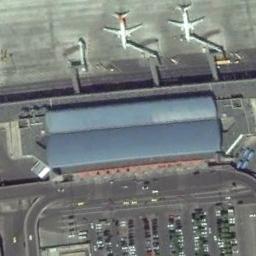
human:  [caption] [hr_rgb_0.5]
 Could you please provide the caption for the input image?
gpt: Two white planes are parked on the side of a blue-roofed building .

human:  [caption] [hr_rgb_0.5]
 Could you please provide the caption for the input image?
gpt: Many cars and two planes are parked on both sides of the airport .

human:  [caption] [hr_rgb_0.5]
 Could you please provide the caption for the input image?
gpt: Two adjacent planes parked next to boarding bridges of the blue terminal and a parking lot on the other side of the blue terminal .

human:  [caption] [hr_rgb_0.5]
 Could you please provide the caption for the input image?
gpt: Two planes of different sizes are neatly parked next to the buildings in the airport  Many cars are parked next to the buildings .

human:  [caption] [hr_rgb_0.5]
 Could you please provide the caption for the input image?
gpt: Two planes are in the parking lot next to the building .